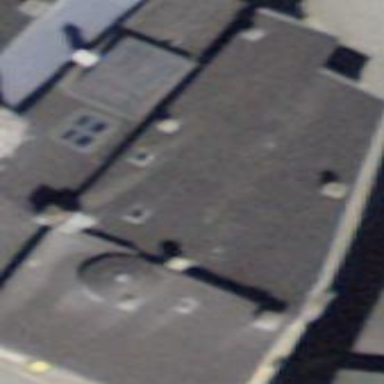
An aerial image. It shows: Terrace building.